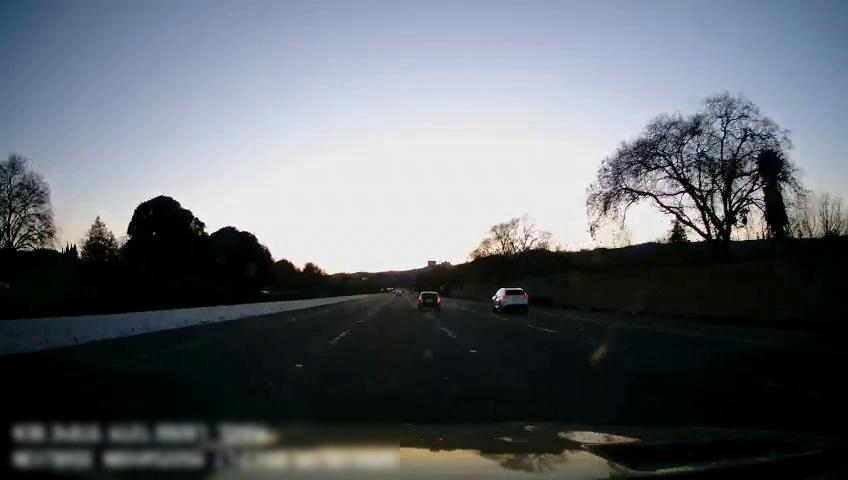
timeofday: Day
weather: Cloudy
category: Drivable Space
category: Vehicles | SUV
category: Vehicles | Car
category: Lanes | Current Lane
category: Lanes | Current Lane
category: Lanes | Alternate Lane
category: Lanes | Alternate Lane